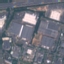
Land use / land cover class: Industrial